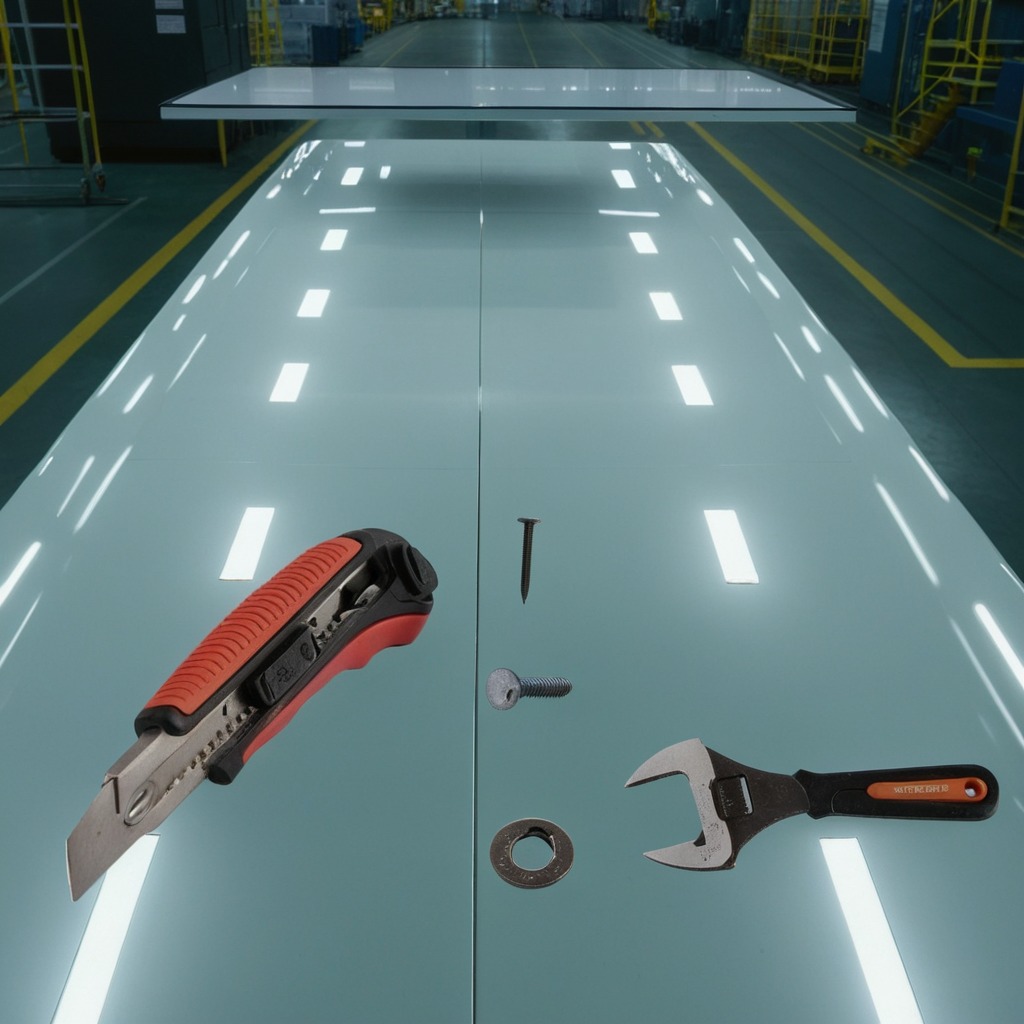
A utility knife, a flat metal washer, a metal machine screw, an iron nail, and a wrench are lying on a high-gloss table in a ship maintenance bay industrial lighting.